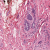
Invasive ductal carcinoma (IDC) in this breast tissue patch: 0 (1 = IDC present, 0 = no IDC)